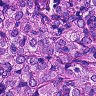
Metastatic tissue present: yes